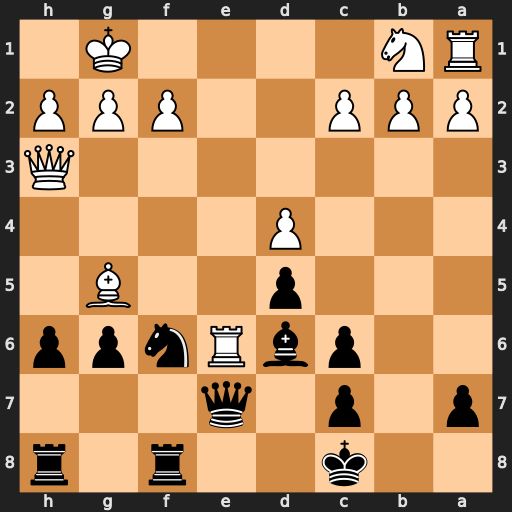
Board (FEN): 2k2r1r/p1p1q3/2pbRnpp/3p2B1/3P4/7Q/PPP2PPP/RN4K1
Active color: b
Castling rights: -
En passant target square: -
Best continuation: hxg5 Rxe7+ Rxh3 gxh3 Bxe7